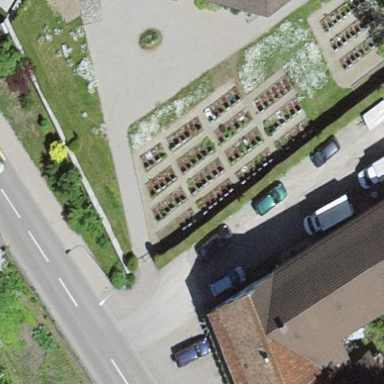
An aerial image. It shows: Cemetery.